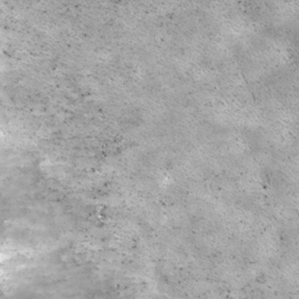
Label: non_frost